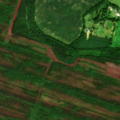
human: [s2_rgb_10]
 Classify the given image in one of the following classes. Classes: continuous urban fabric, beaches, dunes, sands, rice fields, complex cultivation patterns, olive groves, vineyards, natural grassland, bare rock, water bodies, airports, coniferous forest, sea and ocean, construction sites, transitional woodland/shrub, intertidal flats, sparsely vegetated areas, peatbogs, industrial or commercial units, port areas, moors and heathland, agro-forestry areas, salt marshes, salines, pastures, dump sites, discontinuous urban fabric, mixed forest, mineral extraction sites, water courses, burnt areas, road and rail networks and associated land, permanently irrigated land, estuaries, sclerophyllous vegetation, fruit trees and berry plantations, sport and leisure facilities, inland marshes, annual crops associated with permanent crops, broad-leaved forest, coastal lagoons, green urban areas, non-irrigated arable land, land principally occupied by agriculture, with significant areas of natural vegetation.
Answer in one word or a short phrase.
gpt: non-irrigated arable land, pastures, broad-leaved forest, coniferous forest, transitional woodland/shrub, peatbogs